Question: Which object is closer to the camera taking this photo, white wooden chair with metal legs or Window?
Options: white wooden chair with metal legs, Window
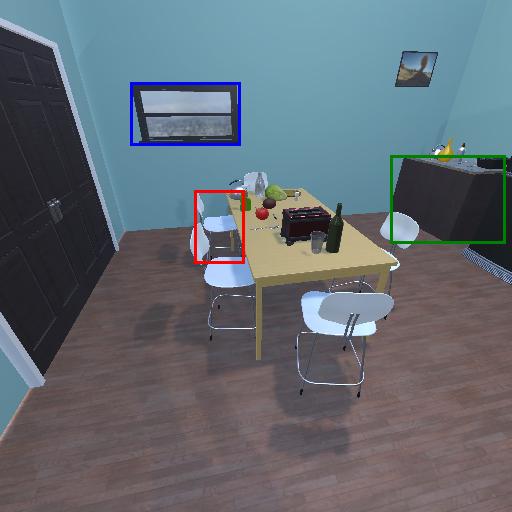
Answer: white wooden chair with metal legs